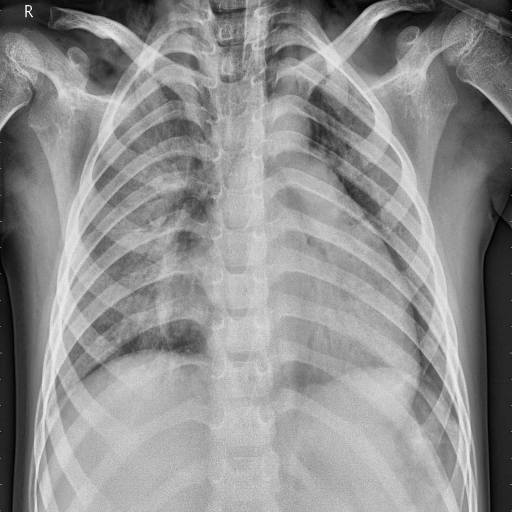
Finding: PNEUMONIA